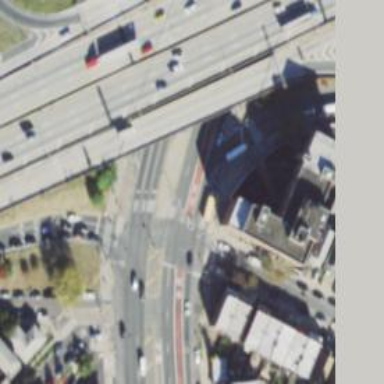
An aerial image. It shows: Traffic island located on footway.